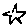
Label: star